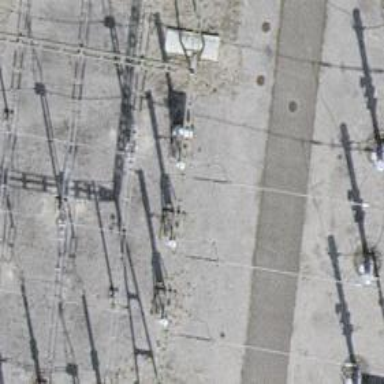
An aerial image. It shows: Bay where power lines run through.